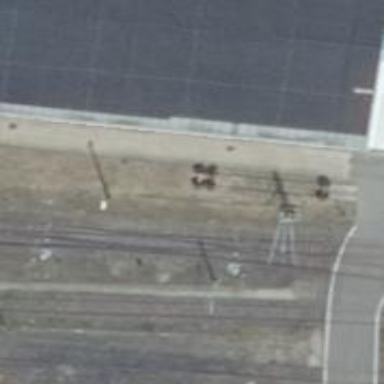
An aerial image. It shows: Railway switch.